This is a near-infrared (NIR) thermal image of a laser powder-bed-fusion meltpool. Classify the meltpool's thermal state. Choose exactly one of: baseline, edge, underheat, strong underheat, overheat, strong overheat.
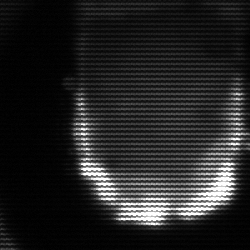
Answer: baseline